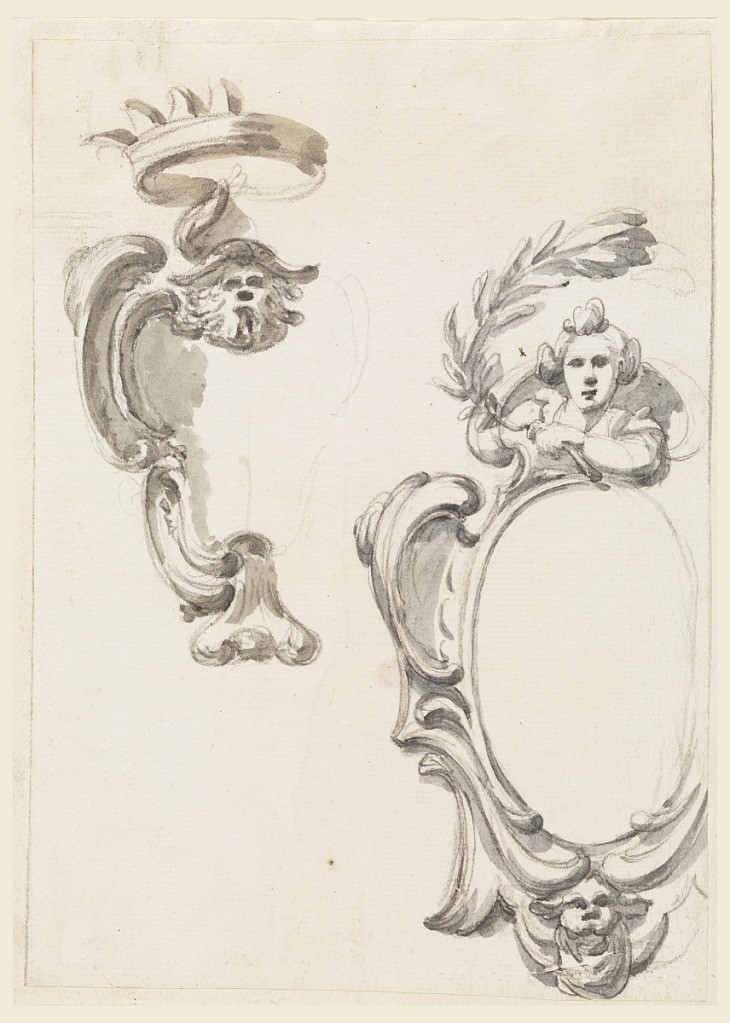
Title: Design for Two Escutcheons
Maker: Filippo Marchionni, Italian, 1732–1805
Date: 1740–70
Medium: Charcoal, brush and black-gray watercolor on laid paper
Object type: Drawing
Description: Scrollwork escutcheon with a bearded mask in the top center, beneath a diadem. At right: scrollwork and rocaille escutcheon with a mask at bottom center. A bust of a girl is emerging from the volute pediment leaning with her left arm upon the escutcheon; she holds a laurel bough.